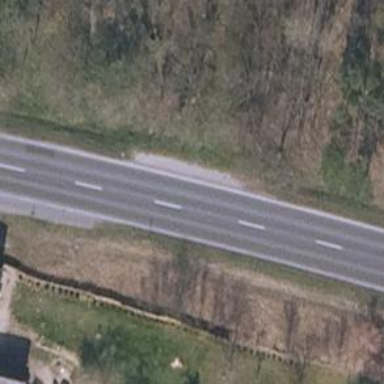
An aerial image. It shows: Primary road with asphalt surface.